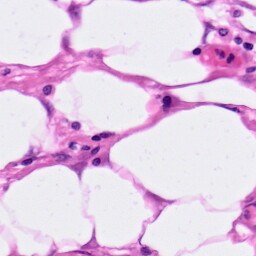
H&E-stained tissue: Pancreatic